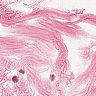
Metastatic tissue present: no